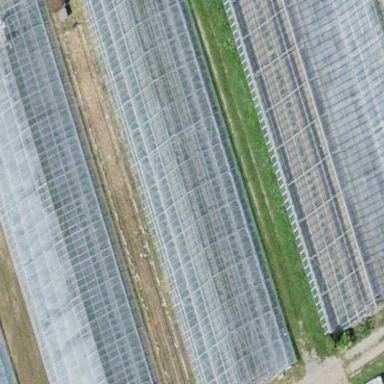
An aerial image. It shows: Greenhouse.